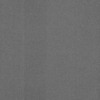
Label: dusty